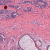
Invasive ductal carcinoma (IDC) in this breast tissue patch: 0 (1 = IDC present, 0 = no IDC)